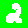
Digit: 2